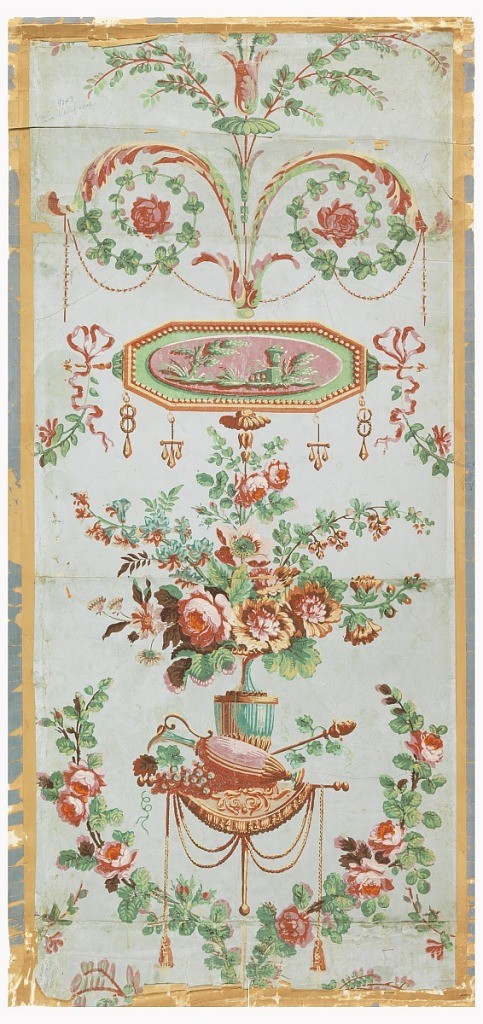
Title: Sidewall
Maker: Jean-Baptiste Réveillon, French, 1725–1811
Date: ca. 1790
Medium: Block printed on handmade paper
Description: Arabesque design. Central motif of large bouqet of flowers in urn. Below and in front of this sits a ewer on a lambrequin. Rope swags and tassles suspended from rod which supports lambrequin.  Rose swag around lambrequin. Above the bouquet sits a cameo, with an urn on a balustrade against a pink background. The cameo is surrounded by a beaded framework. Printed in polychrome on a light blue-green ground.